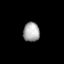
Tissue: lung
Cell type: Fibroblasts
Senescence score: 0.6752
Nuclear area (px): 309
Mean DAPI intensity: 167.858